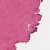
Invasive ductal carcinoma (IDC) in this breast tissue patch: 0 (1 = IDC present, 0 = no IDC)